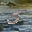
Label: 5